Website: home-depot
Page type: review-order
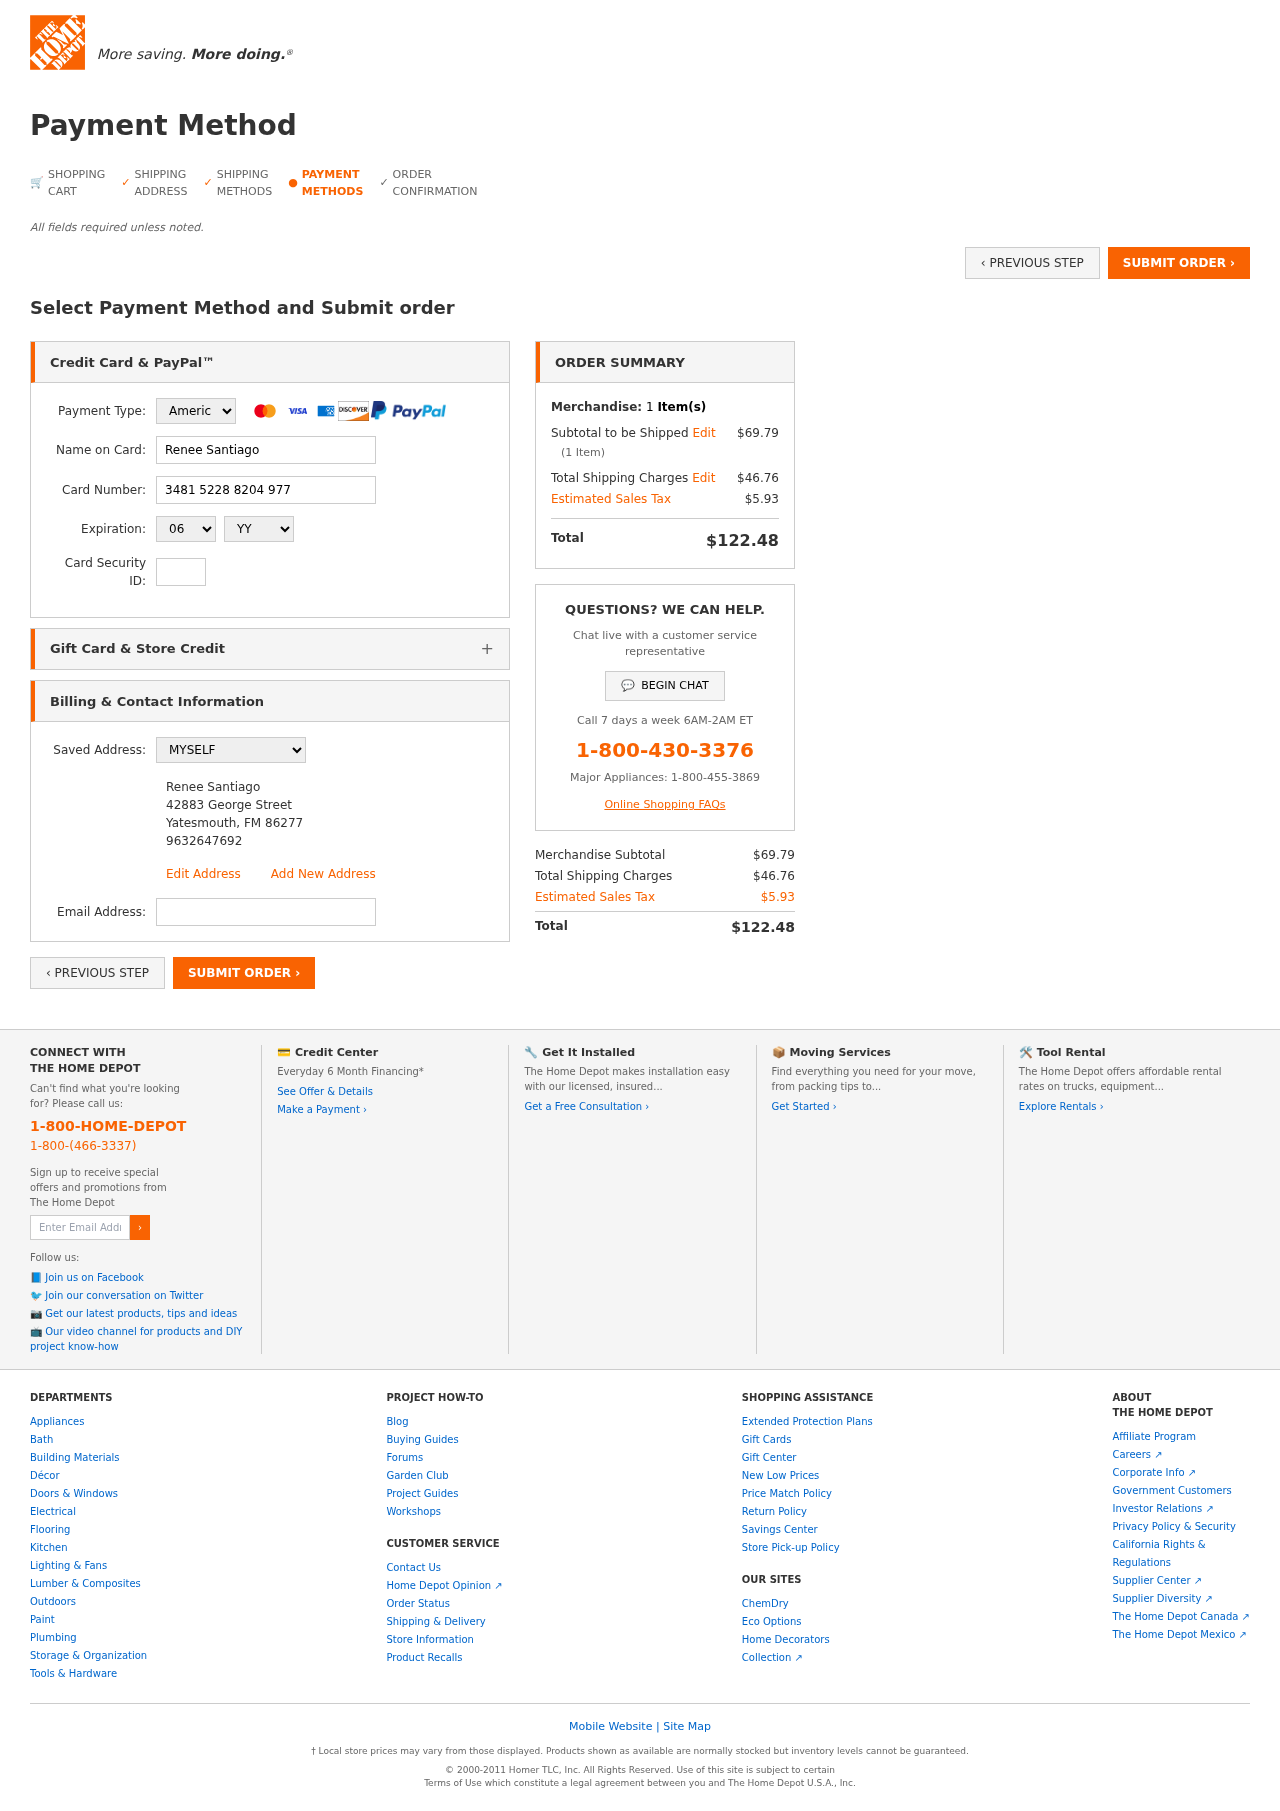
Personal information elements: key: PII_CARD_CVV
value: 7638
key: PII_CARD_EXPIRY_MONTH
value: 06
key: PII_CARD_EXPIRY_YEAR
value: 29
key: PII_CARD_NUMBER
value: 3481 5228 8204 977
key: PII_CARD_TYPE
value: American Express
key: PII_EMAIL
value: rsantiago@gmail.com
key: PII_FULLNAME
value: Renee Santiago
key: PII_FULLNAME2
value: Renee Santiago
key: PII_STREET2
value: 42883 George Street
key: PII_CITY2
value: Yatesmouth
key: PII_STATE_ABBR2
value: FM
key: PII_POSTCODE2
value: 86277
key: PII_PHONE2
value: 9632647692
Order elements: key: ORDER_NUM_ITEMS
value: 1
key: ORDER_SUBTOTAL
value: $69.79
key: ORDER_NUM_ITEMS2
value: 1
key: ORDER_SHIPPING_COST
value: $46.76
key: ORDER_TAX
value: $5.93
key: ORDER_TOTAL
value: $122.48
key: ORDER_SUBTOTAL2
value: $69.79
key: ORDER_SHIPPING_COST2
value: $46.76
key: ORDER_TAX2
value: $5.93
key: ORDER_TOTAL2
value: $122.48